Interaction volume radius: 10 \u00c5
Interaction volume height: 20 \u00c5
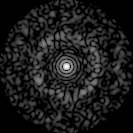
Disorder parameter: 0.8243